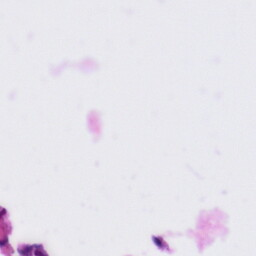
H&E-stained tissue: Tonsil